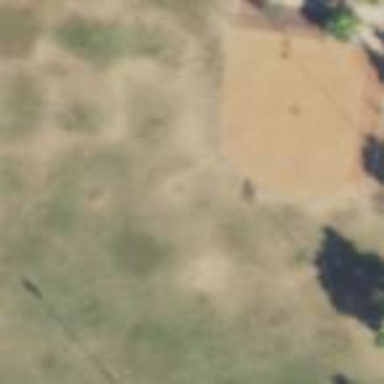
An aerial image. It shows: Softball pitch for leisure land activities.